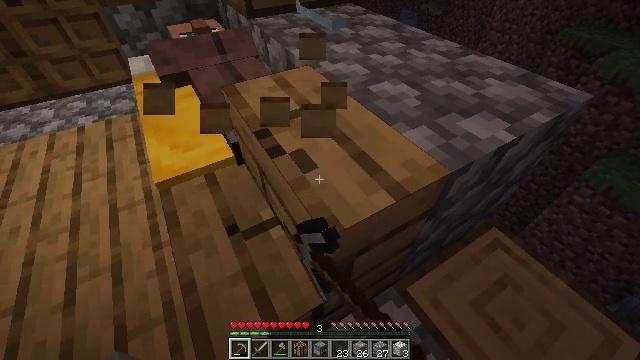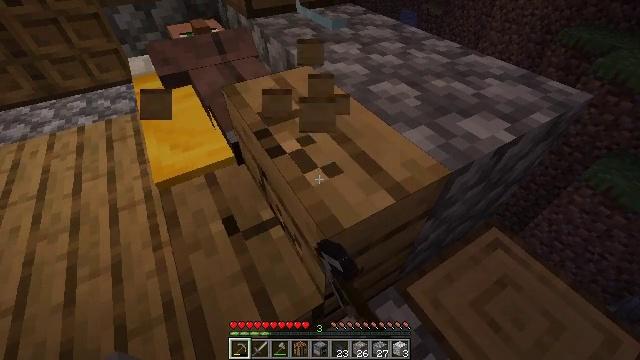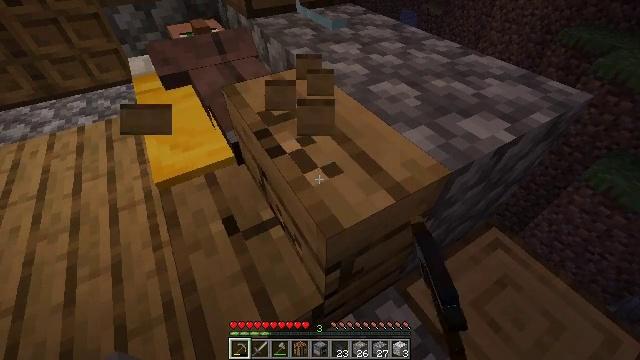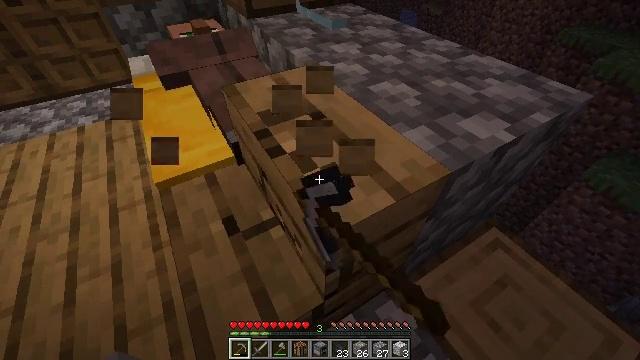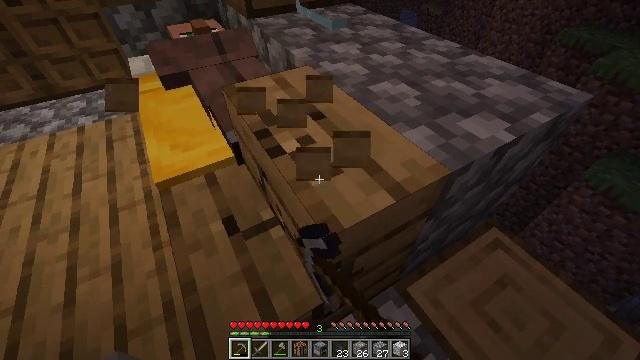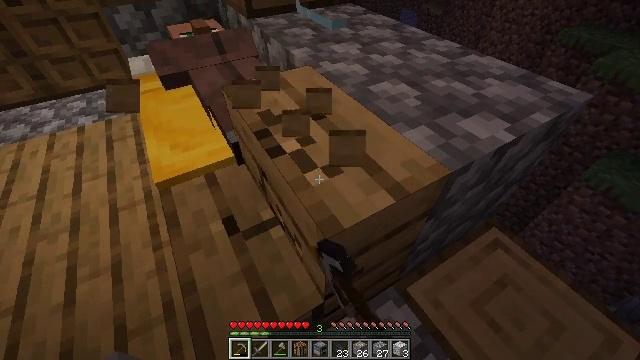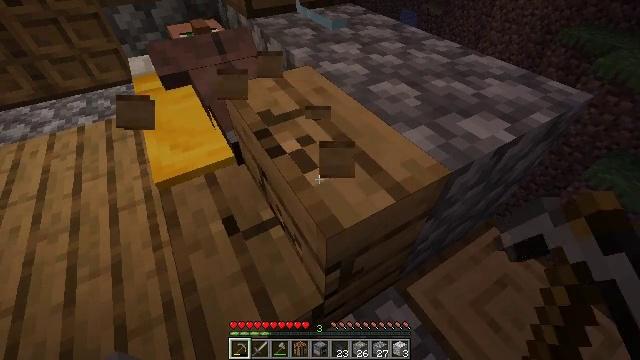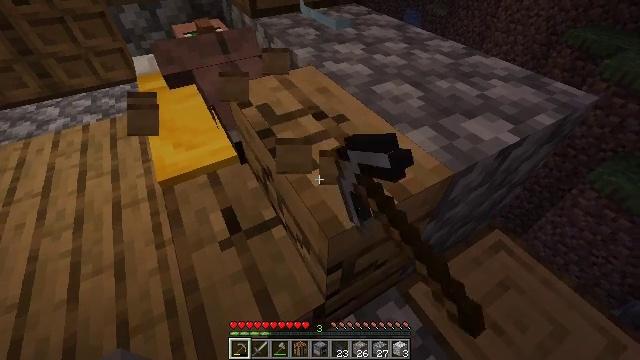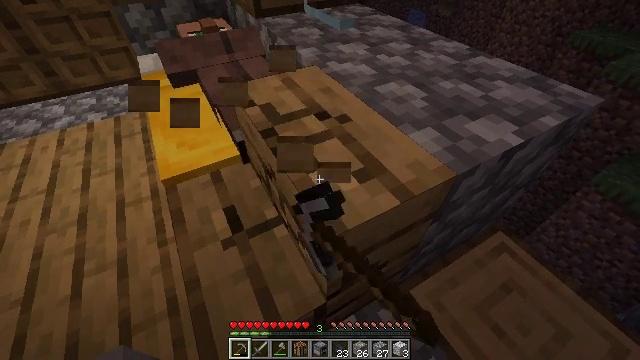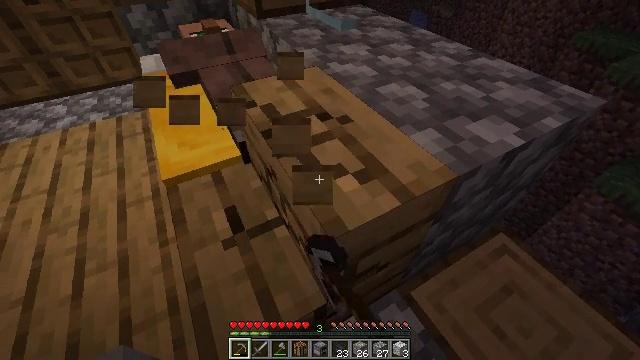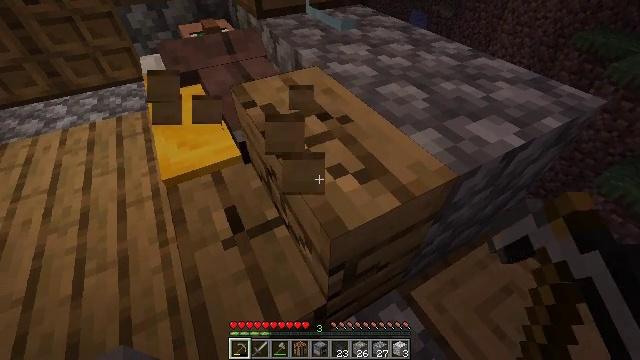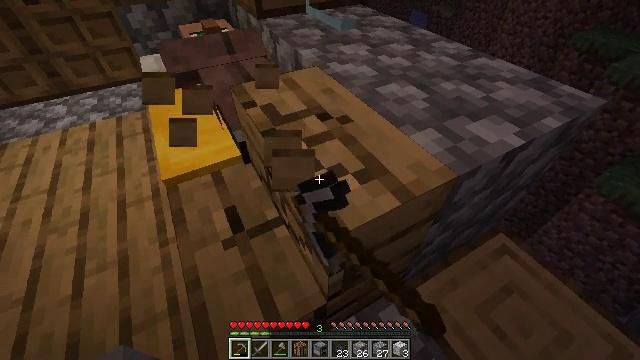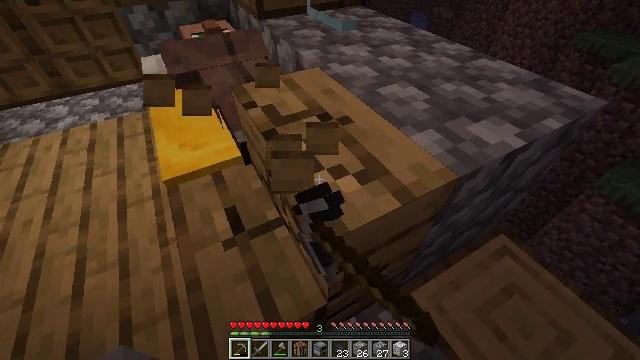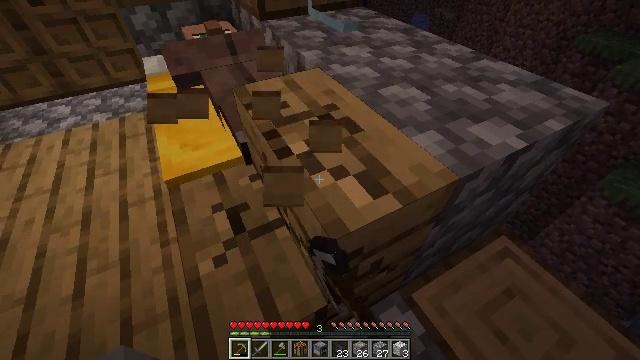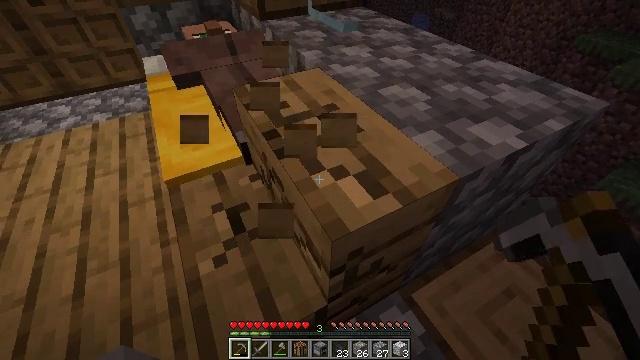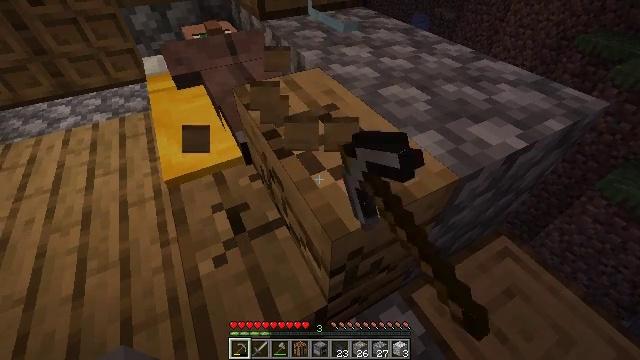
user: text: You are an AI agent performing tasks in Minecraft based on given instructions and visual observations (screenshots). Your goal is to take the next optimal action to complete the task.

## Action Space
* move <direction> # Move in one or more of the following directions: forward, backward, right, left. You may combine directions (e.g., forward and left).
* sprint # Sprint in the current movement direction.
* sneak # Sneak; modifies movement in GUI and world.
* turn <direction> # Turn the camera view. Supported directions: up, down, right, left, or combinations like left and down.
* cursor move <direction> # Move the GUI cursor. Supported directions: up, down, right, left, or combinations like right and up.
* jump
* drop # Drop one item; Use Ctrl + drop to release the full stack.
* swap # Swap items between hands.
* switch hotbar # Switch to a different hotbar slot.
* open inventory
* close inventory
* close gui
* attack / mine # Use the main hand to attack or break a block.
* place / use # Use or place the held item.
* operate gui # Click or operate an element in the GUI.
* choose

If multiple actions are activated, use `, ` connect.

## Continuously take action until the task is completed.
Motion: motion action
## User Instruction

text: Attack the oak stairs to recycle them.
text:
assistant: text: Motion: attack / mine
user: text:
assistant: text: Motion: attack / mine
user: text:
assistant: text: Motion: attack / mine
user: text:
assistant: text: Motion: attack / mine
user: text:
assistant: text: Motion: attack / mine
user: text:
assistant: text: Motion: attack / mine
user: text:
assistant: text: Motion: attack / mine
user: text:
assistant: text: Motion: attack / mine
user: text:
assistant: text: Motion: attack / mine
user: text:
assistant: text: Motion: attack / mine
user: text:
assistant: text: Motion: attack / mine
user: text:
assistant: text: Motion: attack / mine
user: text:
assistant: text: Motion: attack / mine
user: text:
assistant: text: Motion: attack / mine
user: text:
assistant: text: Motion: attack / mine
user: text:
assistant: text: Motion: attack / mine
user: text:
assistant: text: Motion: attack / mine
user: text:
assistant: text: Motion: attack / mine
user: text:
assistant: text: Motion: attack / mine
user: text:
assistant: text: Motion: attack / mine
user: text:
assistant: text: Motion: attack / mine
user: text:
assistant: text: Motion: attack / mine
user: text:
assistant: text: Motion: attack / mine
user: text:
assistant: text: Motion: attack / mine
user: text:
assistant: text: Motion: attack / mine
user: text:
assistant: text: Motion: attack / mine
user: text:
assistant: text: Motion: attack / mine
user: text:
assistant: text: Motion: attack / mine
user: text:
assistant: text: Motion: attack / mine
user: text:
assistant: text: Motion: attack / mine